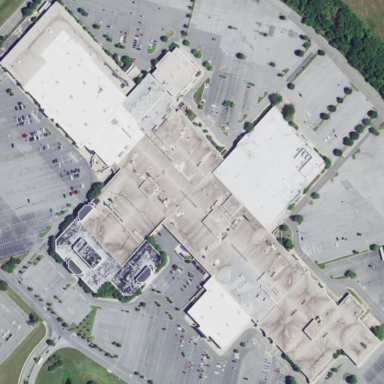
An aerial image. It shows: Mall building.